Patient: sex M, age 71
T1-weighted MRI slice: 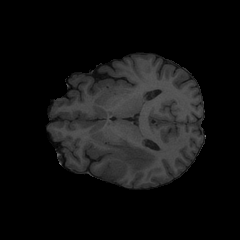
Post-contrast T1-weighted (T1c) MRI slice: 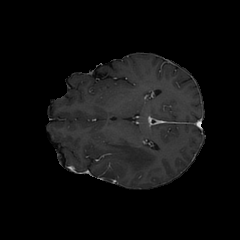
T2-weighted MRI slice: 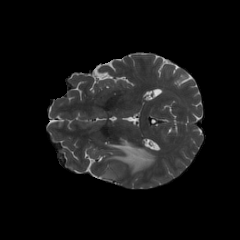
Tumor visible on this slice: yes
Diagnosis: Glioblastoma, IDH-wildtype
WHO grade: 4